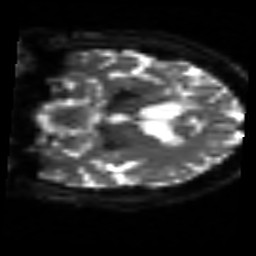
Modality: sbref
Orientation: coronal
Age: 54
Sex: female
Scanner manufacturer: siemens
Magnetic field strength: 3 T
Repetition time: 3.2 s
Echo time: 0.081 s